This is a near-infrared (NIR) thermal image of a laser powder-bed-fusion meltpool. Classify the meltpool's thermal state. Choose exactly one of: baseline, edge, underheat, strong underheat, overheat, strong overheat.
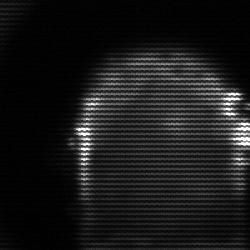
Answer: baseline